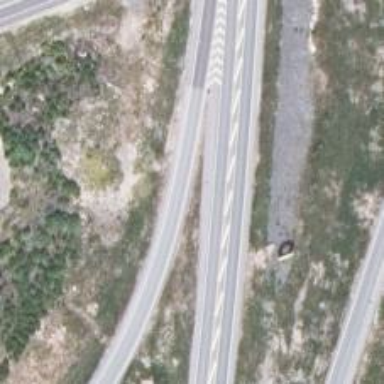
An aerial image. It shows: Trunk link highway.